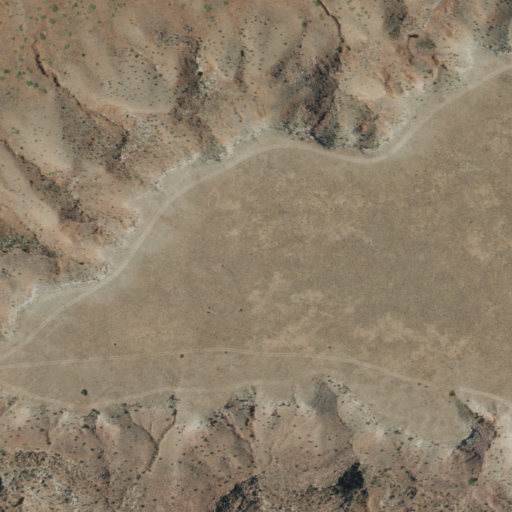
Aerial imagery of mountain in New Mexico named Conejo Mesa containing only shrub